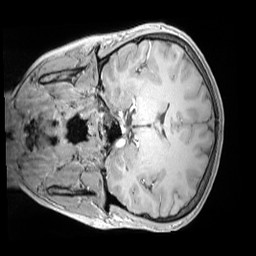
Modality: MP2RAGE
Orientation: coronal
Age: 11
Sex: male
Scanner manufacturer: siemens
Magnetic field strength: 3 T
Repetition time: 4 s
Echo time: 0.00303 s